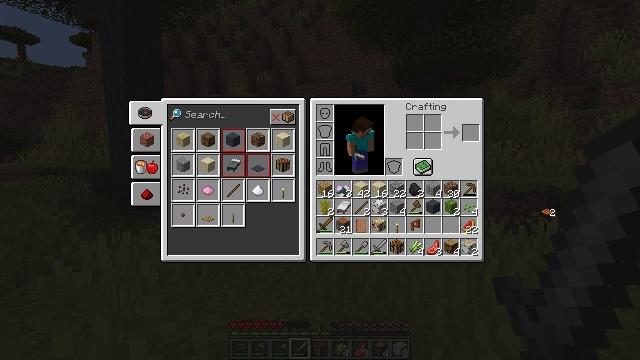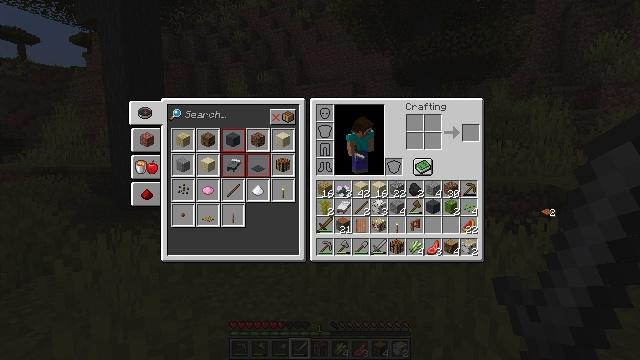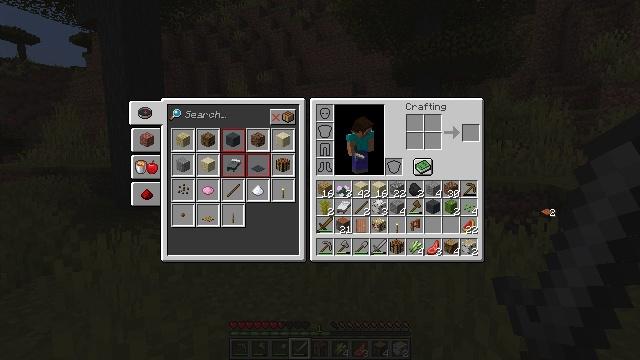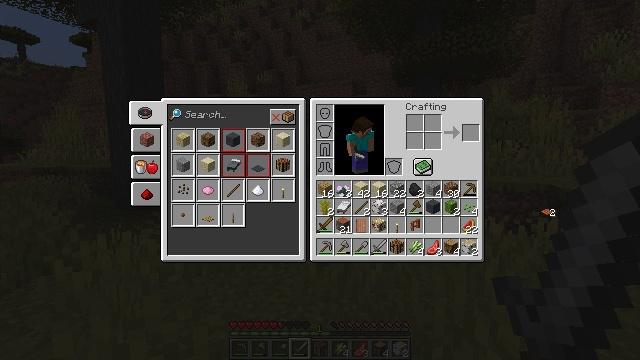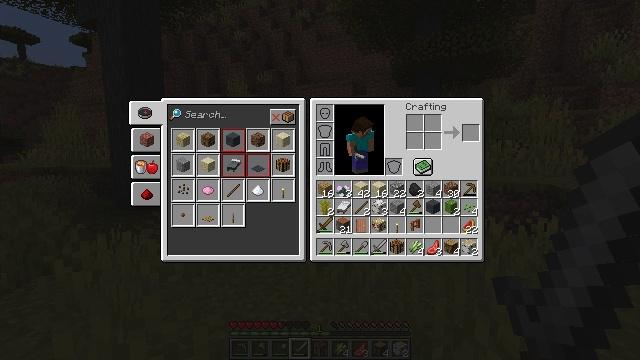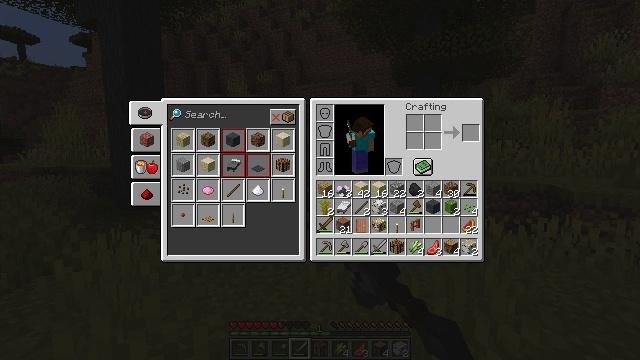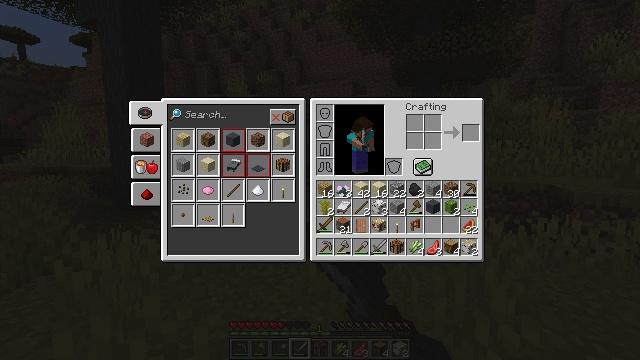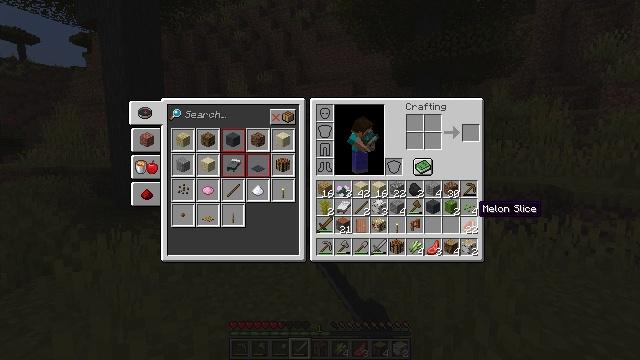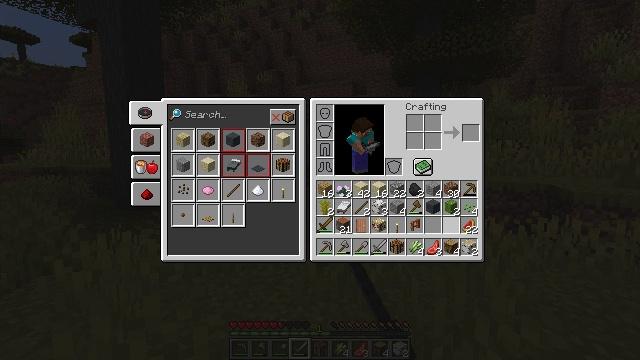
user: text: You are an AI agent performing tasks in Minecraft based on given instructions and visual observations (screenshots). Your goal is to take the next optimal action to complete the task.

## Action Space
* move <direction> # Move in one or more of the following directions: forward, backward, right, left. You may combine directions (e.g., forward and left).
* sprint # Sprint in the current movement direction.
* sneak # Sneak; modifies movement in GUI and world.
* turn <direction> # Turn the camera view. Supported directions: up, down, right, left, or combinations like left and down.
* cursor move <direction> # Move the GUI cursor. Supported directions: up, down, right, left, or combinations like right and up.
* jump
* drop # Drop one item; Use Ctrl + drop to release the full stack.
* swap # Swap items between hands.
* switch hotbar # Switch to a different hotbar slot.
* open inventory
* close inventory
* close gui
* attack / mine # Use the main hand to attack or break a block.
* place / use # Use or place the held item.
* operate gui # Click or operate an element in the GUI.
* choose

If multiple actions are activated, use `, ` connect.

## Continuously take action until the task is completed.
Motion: motion action
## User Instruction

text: Remove an acacia pressure plate from the inventory.
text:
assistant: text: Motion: no_op
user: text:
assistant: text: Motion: operate gui
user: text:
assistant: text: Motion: operate gui
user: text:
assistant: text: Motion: no_op
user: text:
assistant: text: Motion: no_op
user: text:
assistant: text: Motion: cursor move left
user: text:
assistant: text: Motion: cursor move left
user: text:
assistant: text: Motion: cursor move left
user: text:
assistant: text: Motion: no_op